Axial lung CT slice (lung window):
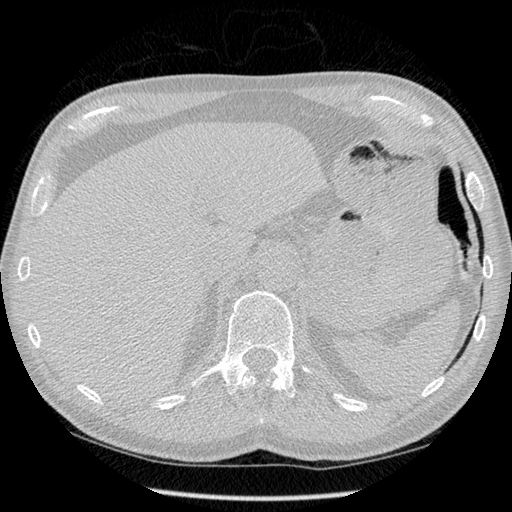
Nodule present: no